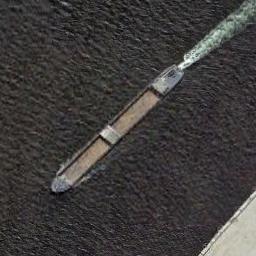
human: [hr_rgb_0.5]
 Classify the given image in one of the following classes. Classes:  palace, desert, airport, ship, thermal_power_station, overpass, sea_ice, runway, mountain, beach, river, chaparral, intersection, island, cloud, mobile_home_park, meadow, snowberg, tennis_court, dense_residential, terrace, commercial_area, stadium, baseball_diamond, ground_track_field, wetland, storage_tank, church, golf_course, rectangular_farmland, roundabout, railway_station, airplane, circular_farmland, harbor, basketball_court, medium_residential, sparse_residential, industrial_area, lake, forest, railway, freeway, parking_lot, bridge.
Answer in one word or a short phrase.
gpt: ship